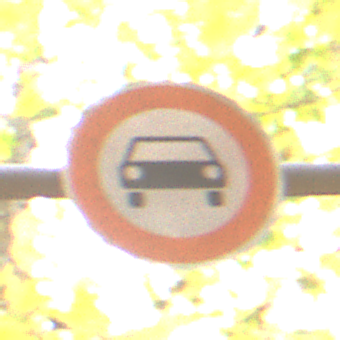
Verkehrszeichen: VerbotKraftwagen
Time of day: MorningAfternoon
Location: Outdoor (Nature)
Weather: Overcast
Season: Autumn
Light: Natural